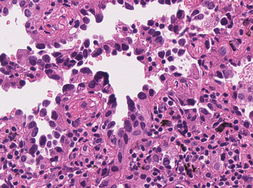
Tumor epithelial tissue: yes
Tumor-associated stroma tissue: yes
Normal tissue: no